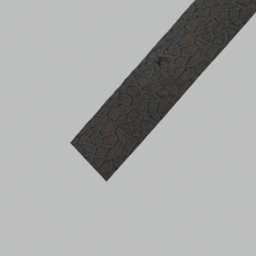
Label: architecture